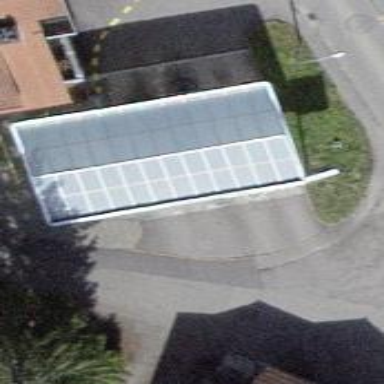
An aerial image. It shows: Fuel vending amenity.